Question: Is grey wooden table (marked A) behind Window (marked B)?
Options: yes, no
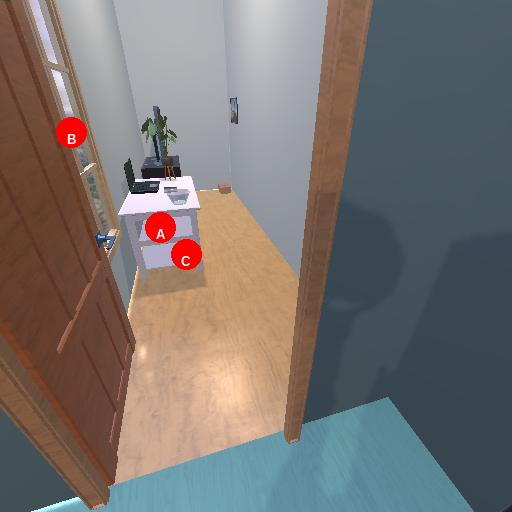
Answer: yes